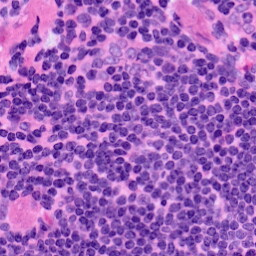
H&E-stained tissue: LymphNode